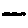
Label: cloud